Question: I am trying to setup solarized theme for vim on Terminator but it is not working. :-(
I was successfully able to setup solarized for terminator but it just doesn't seem to work for vim. Here is what my .vimrc looks like
'''
call pathogen#infect()
filetype plugin indent on
syntax enable
set background=dark
"set t_Co=16
"let g:solarized_termcolors=16
let g:solarized_visibility = "high"
let g:solarized_contrast = "high"
colorscheme solarized
$TERM is set to xterm
'''
I have also tried it with the two lines above uncommented but still not working.
Could someone please tell me what I am doing wrong?
Thanks!
Edit:
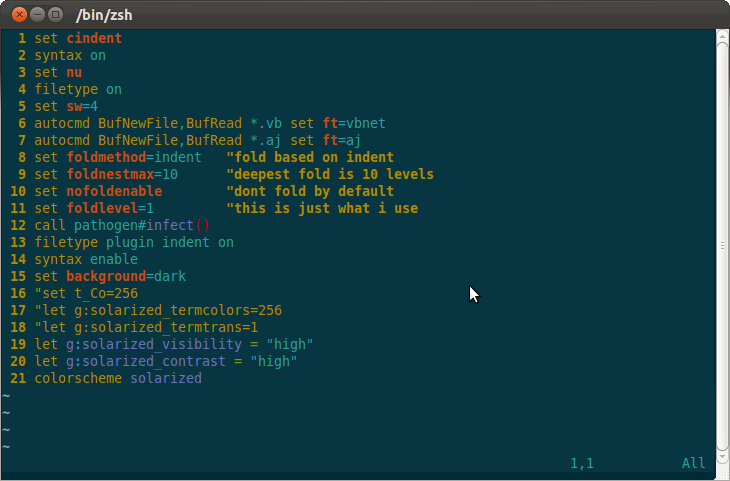
Answer: Pretty sure you don't need the vim color theme import, since you already set up the color scheme for terminator. At least, that was the only way I could get it to play nice after of trial and error.
Here's a screenshot of my vimrc, from vim, within terminator:

As you can see, I haven't got the line
'''
colorscheme solarized
'''
So you could try taking that out - it finally seems to be working for me!
ps your screenshot doesn't look like it was taken from within terminator - unless we are talking about different terminators, of course.